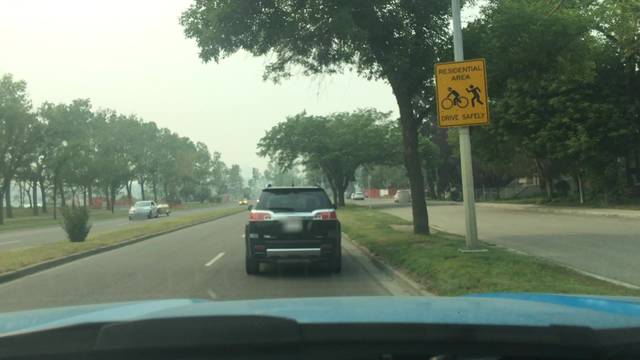
Region: Canada
Coordinates: 51.049, -114.097